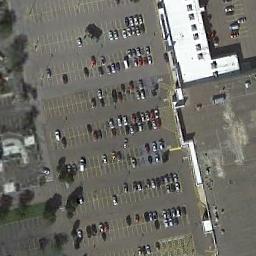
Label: parking_lot